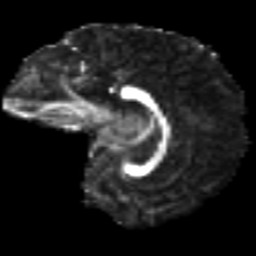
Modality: FA
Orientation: sagittal
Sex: female
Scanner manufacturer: ge
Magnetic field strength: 3 T
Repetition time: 7 s
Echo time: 0.0802 s